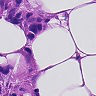
Metastatic tissue present: yes